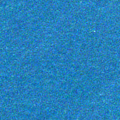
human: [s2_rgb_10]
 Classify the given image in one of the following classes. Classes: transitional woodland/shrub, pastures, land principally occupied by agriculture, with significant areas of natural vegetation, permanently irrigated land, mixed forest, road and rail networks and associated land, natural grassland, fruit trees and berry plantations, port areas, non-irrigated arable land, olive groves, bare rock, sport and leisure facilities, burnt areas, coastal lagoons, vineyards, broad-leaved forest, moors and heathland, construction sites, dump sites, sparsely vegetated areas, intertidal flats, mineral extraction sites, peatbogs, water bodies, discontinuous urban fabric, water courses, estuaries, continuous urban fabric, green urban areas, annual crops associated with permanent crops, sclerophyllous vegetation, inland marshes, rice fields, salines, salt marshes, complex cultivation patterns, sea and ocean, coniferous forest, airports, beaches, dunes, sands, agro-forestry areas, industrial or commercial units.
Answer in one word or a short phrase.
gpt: sea and ocean